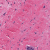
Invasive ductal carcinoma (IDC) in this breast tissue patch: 0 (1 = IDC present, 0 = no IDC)